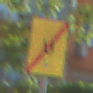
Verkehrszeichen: EndeUmleitung
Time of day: MorningAfternoon
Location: Outdoor (Suburban)
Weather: PartlyCloudy
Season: NotSpecified
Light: Natural